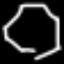
Label: octagon